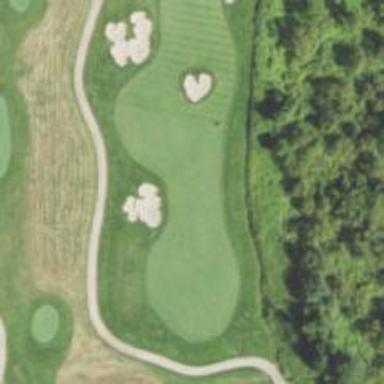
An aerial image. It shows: Golf hole.